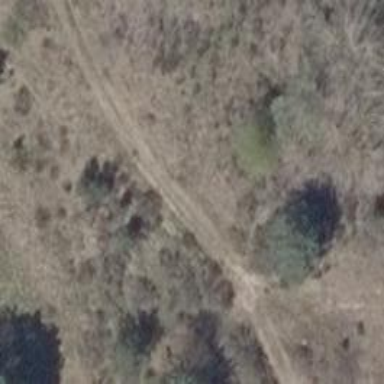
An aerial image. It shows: Dirt path.